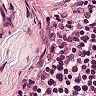
Metastatic tissue present: no